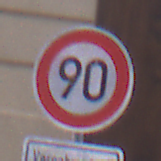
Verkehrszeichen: Geschwindigkeit90
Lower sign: HinweiseAufGefahrenDurchVerbaleAngabe4
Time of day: MorningAfternoon
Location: Outdoor (Urban)
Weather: PartlyCloudy
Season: NotSpecified
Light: Natural